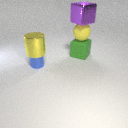
large green rubber cube to the right of small blue metal cylinder